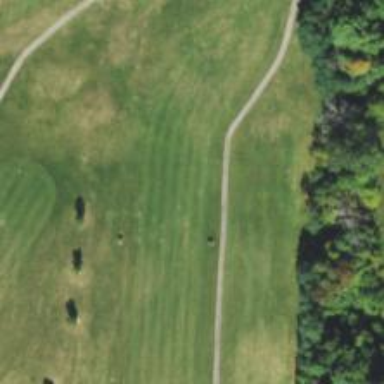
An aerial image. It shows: Golf hole.